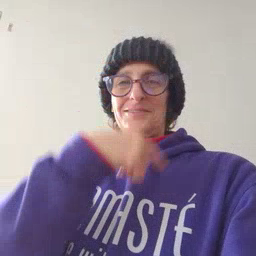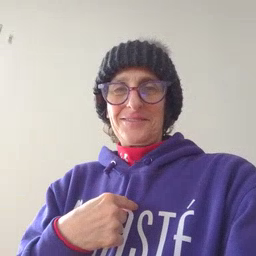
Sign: face